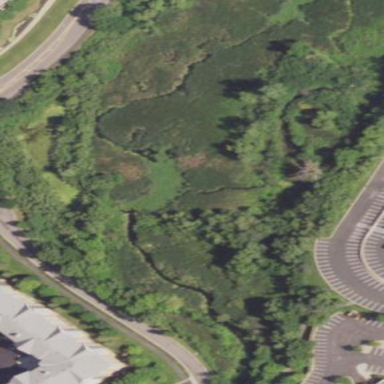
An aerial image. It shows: Marshy wetland area.